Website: bh-photo
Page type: store-pickup
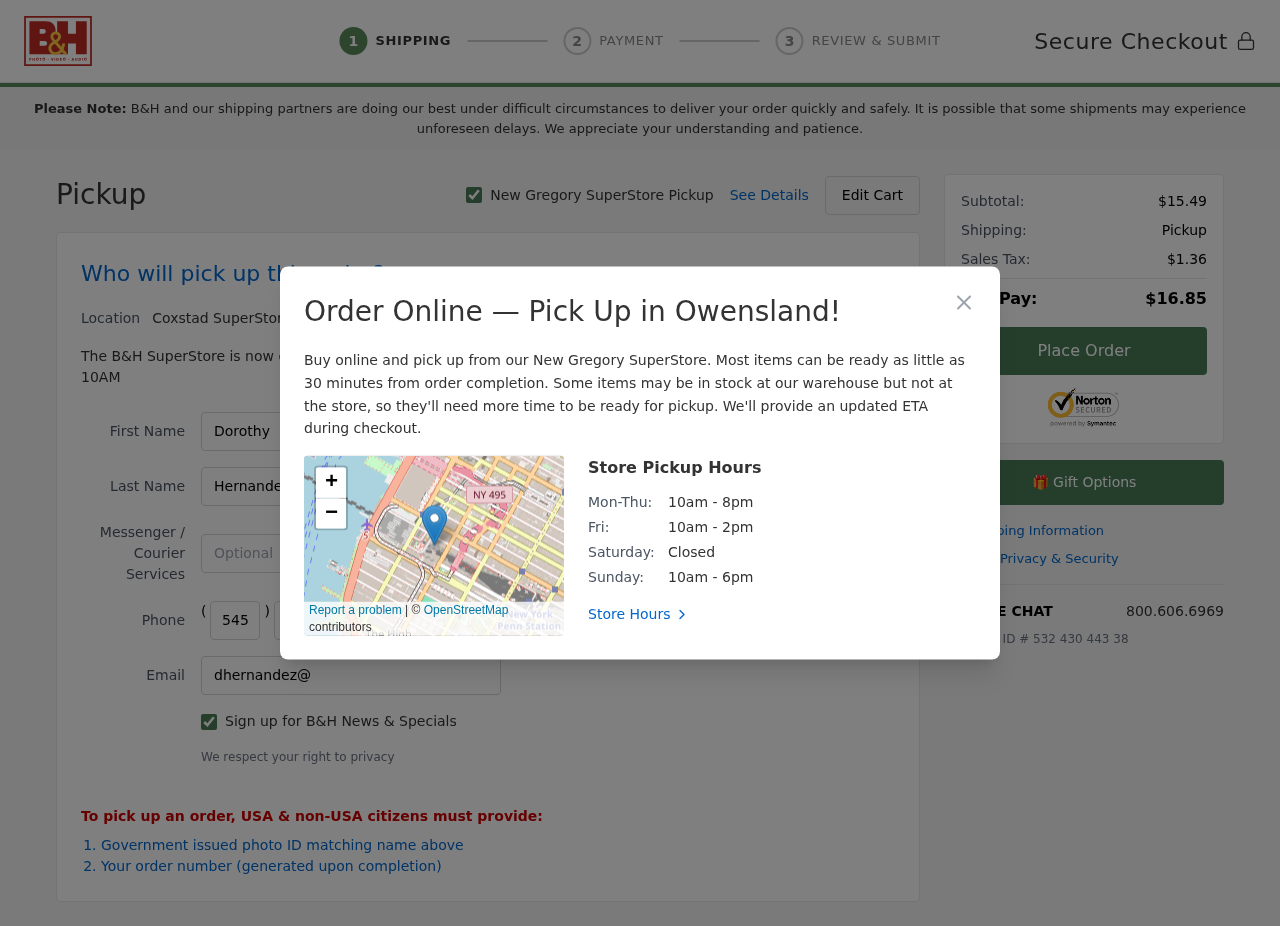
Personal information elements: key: PII_CITY
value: New Gregory
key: PII_CITY2
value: Coxstad
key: PII_CITY3
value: Owensland
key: PII_EMAIL
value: dhernandez@yahoo.com
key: PII_FIRSTNAME
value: Dorothy
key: PII_LASTNAME
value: Hernandez
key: PII_PHONE_AREA
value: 545
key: PII_PHONE_PREFIX
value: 231
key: PII_PHONE_SUFFIX
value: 5630
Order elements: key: ORDER_SUBTOTAL
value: $15.49
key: ORDER_TAX
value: $1.36
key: ORDER_TOTAL
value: $16.85
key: ORDER_ID
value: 532 430 443 38